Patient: sex F, age 63
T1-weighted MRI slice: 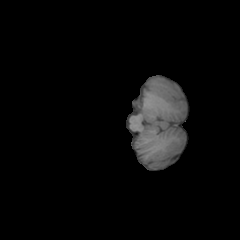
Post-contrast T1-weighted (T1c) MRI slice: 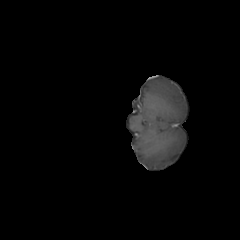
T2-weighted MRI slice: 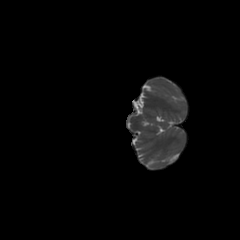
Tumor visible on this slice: no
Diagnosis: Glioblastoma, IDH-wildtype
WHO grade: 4